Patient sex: F
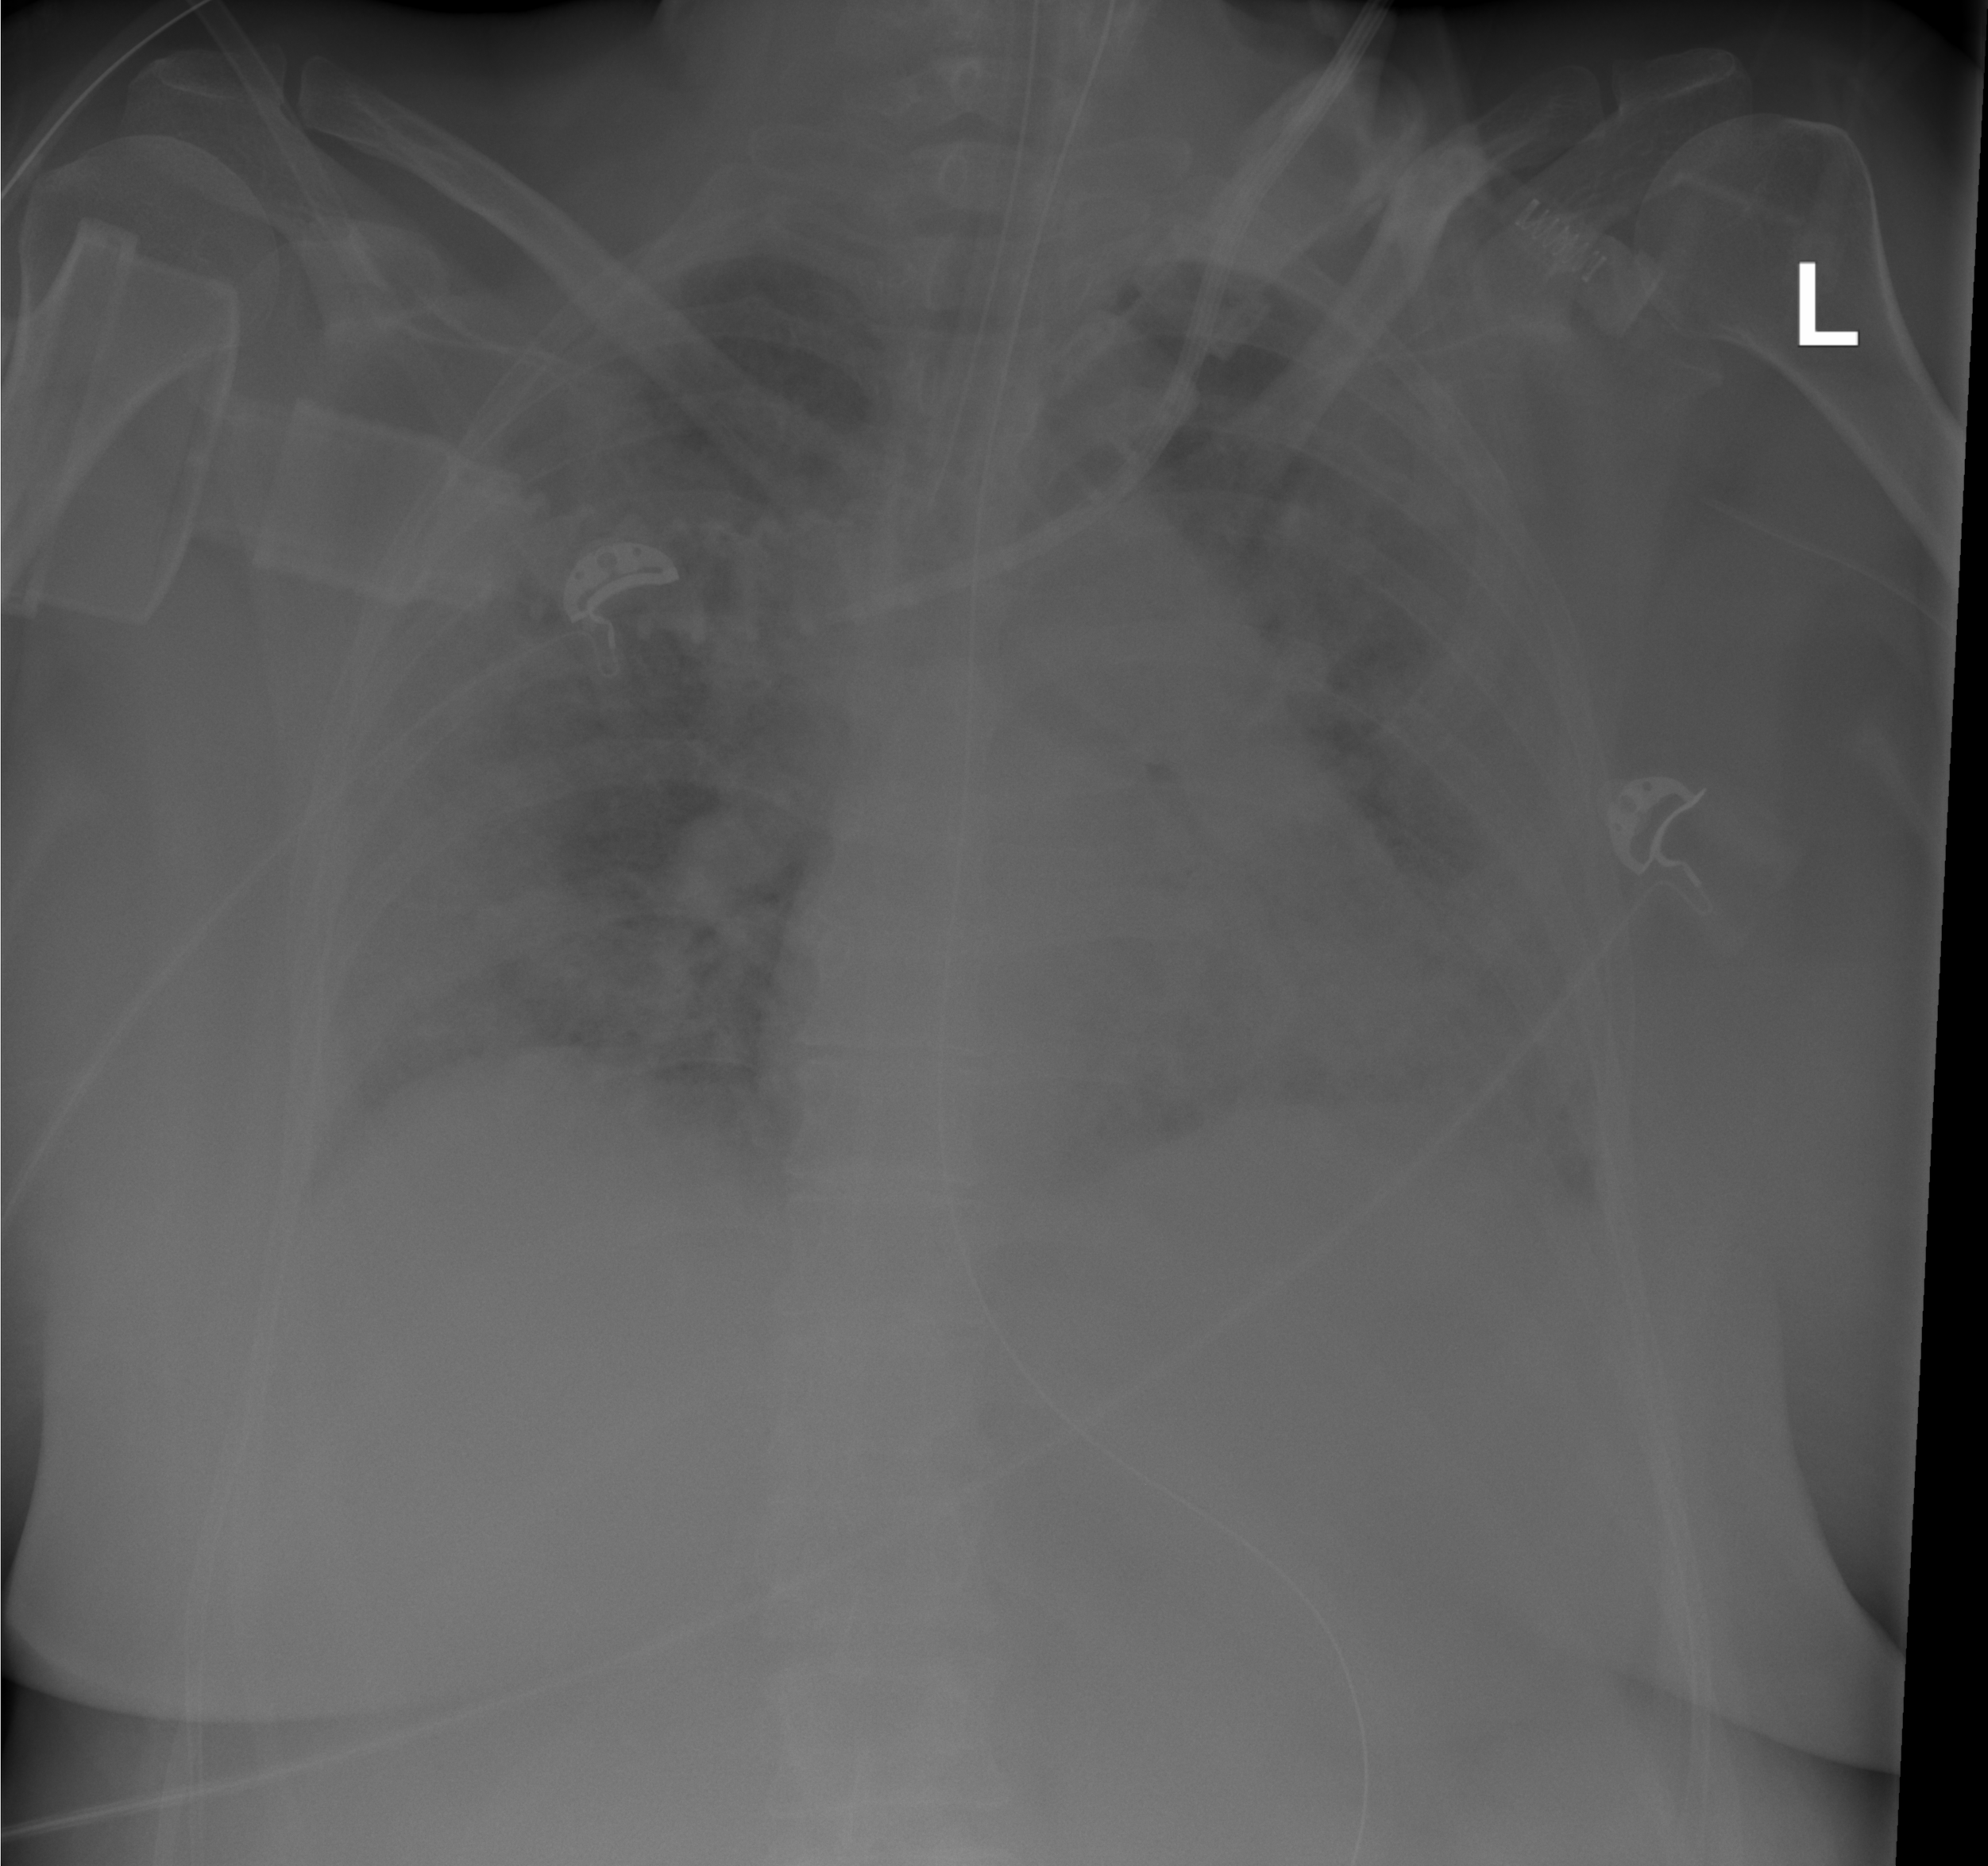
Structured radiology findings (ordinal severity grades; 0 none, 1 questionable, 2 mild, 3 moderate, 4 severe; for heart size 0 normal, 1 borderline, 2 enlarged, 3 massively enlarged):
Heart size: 2
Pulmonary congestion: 2
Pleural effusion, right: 1
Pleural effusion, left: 1
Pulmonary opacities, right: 3
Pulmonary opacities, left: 3
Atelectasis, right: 3
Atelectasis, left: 3